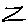
Label: zigzag